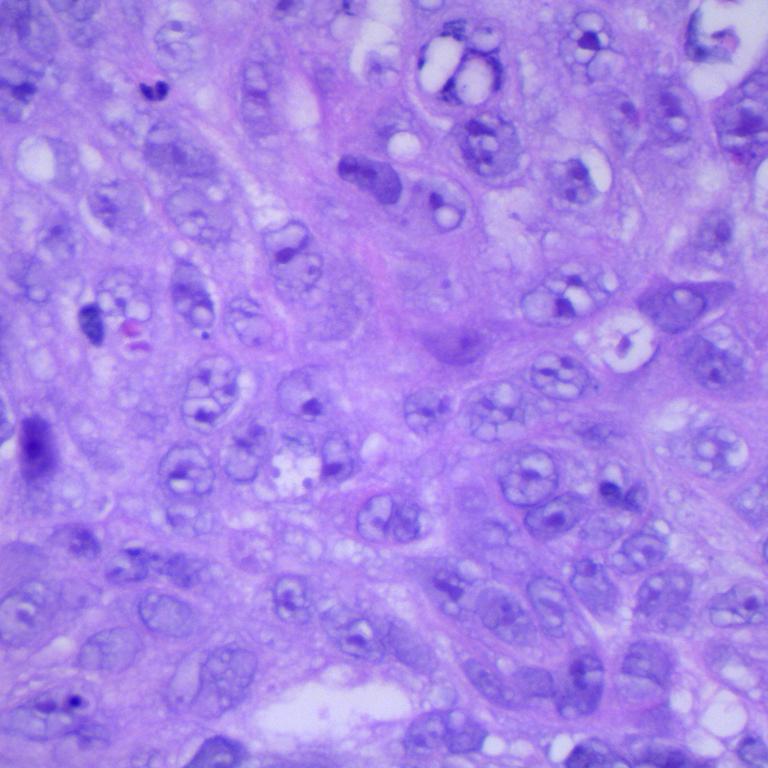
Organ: lung
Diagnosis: squamous carcinomas